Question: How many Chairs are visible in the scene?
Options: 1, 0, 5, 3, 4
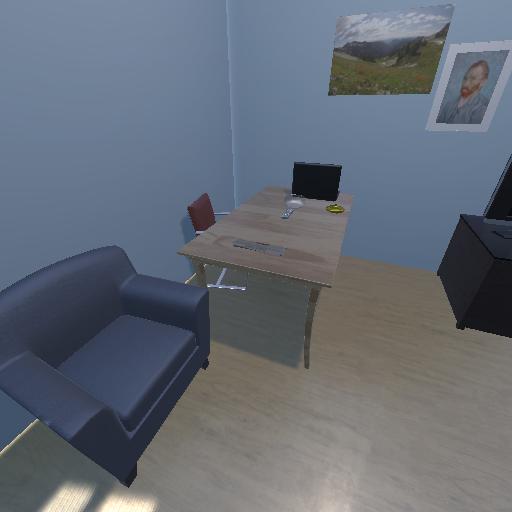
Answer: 1